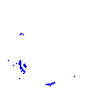
Particle: pion